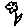
Label: flower